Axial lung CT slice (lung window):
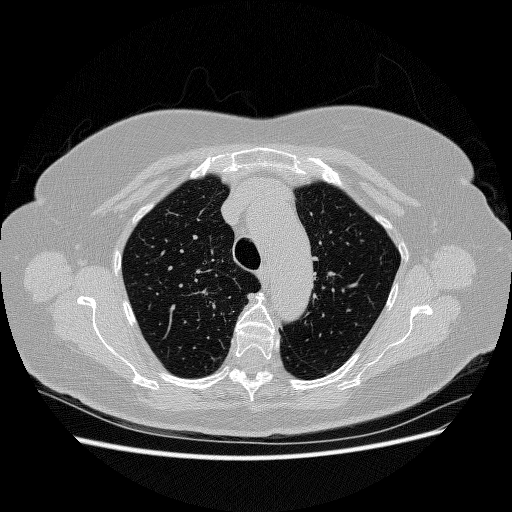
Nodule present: no